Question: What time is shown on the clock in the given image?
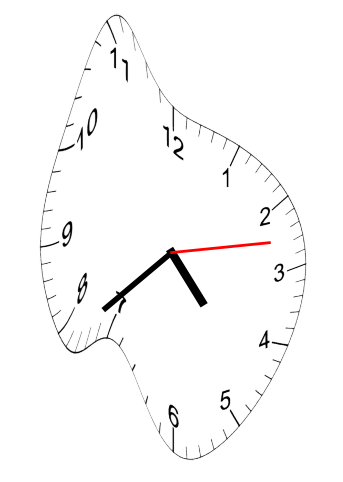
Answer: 04:38:13